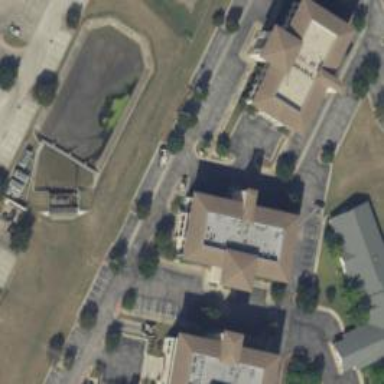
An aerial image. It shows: Healthcare clinic.